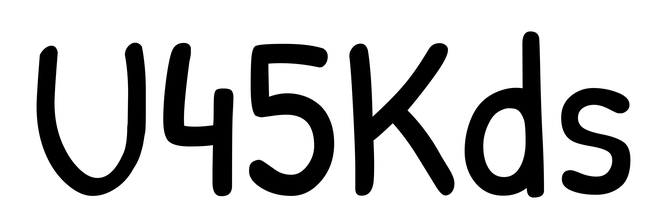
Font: PatrickHand-Regular